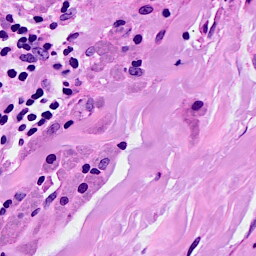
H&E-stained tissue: Breast